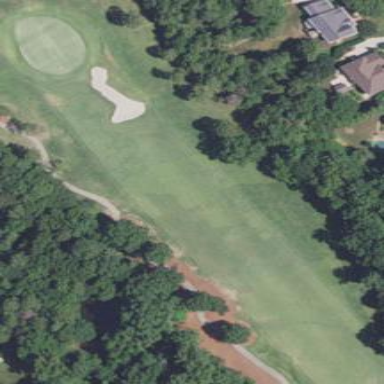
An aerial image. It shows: Golf fairway surrounded by grass.